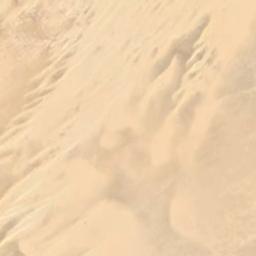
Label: desert